Interaction volume radius: 5 \u00c5
Interaction volume height: 30 \u00c5
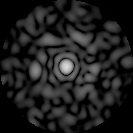
Disorder parameter: 0.8274